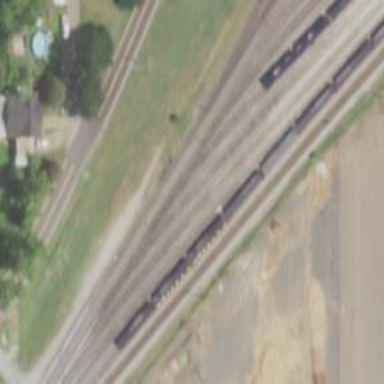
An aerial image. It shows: Railway yard in service.